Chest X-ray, AP view. Patient: 55 years old, sex F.
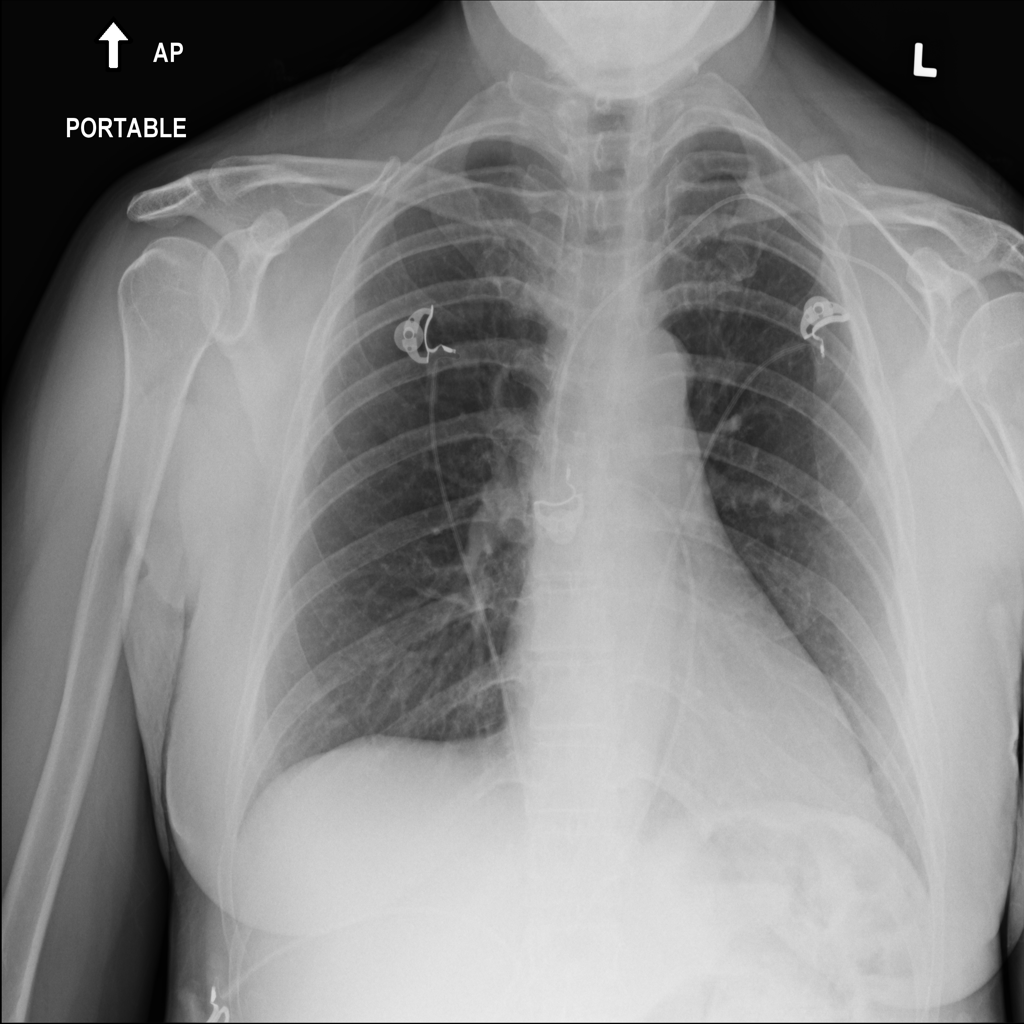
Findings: No Finding